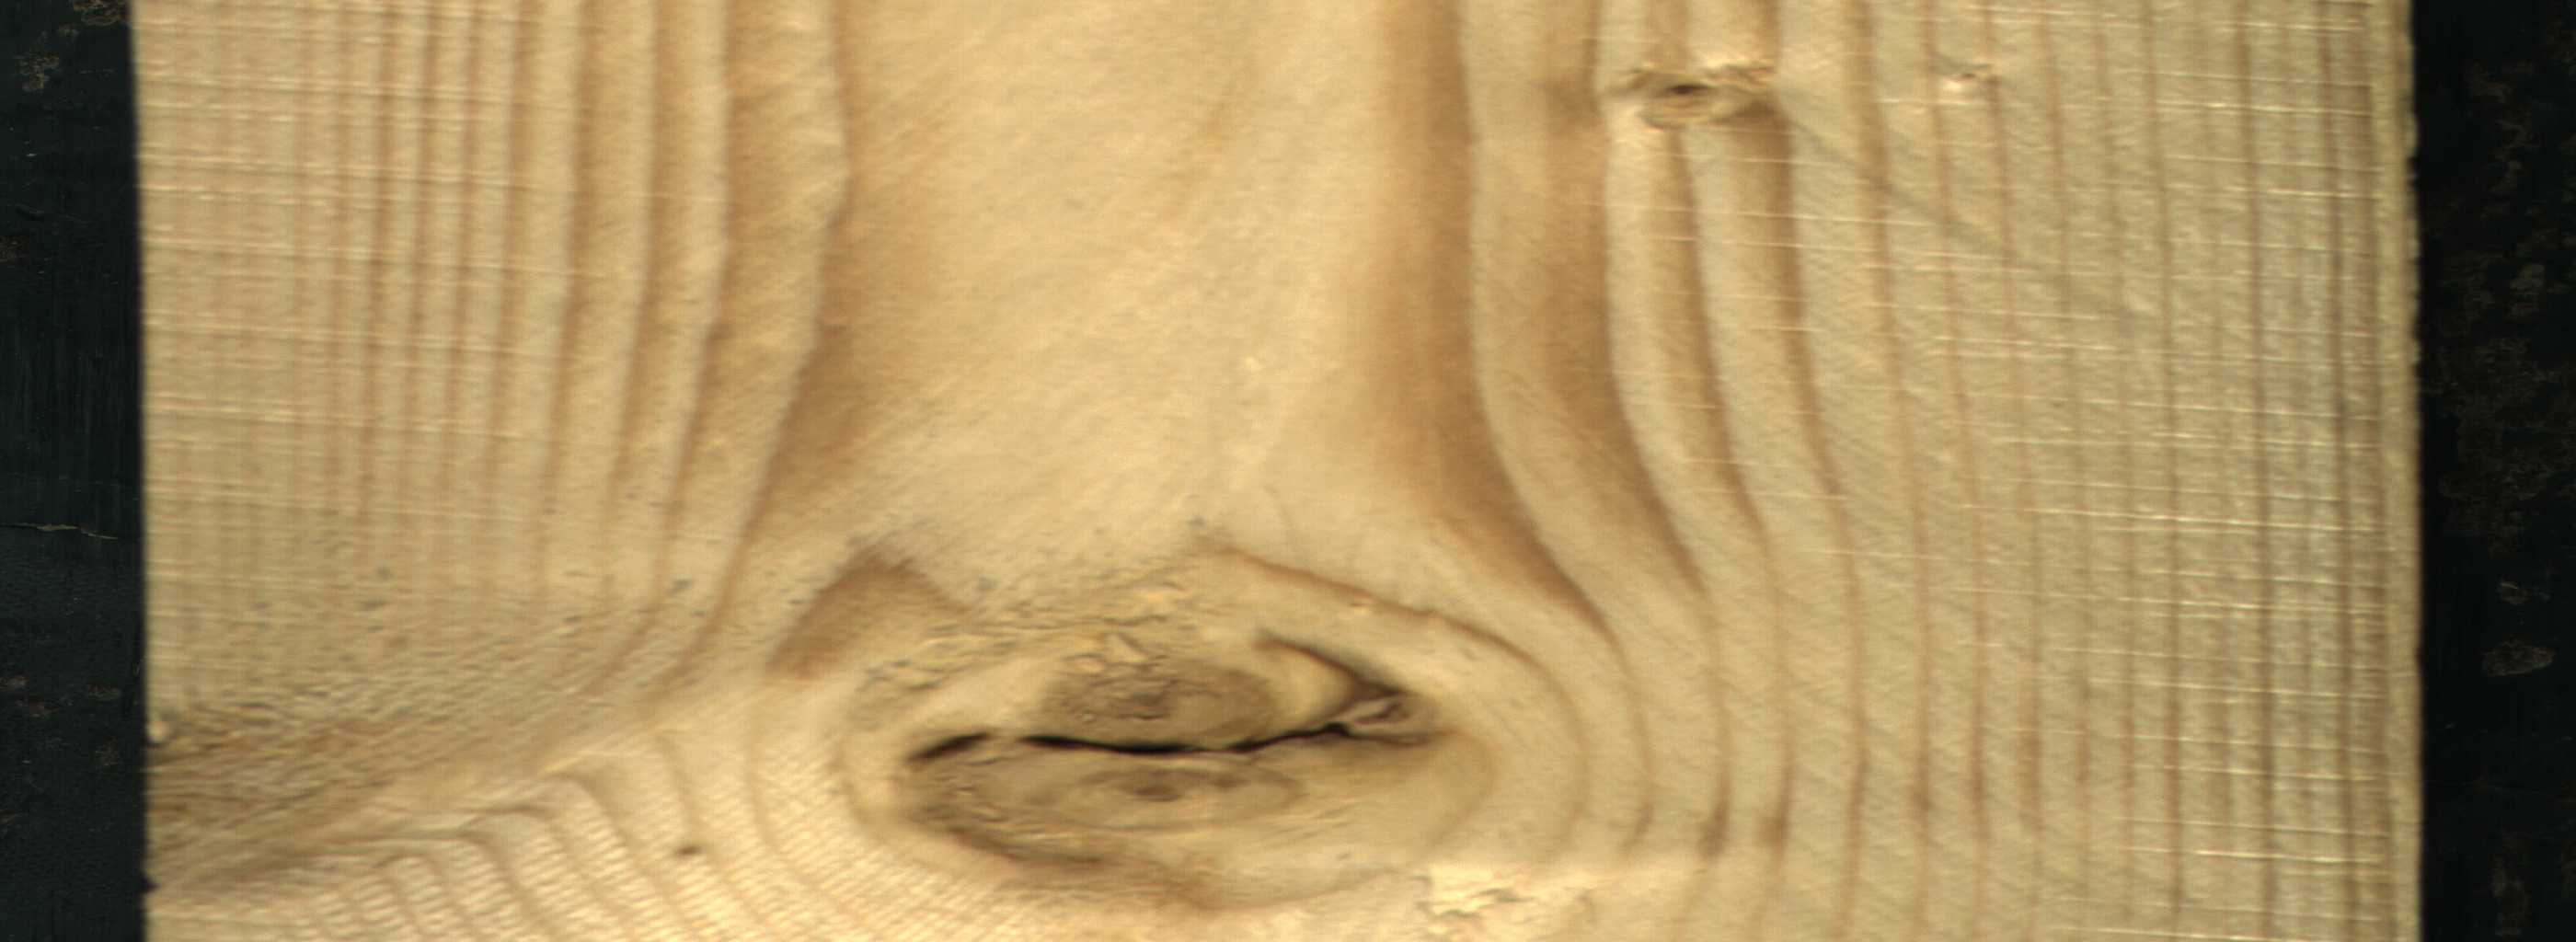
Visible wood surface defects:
Dead_Knot
Dead_Knot
Live_Knot
Live_Knot
Live_Knot